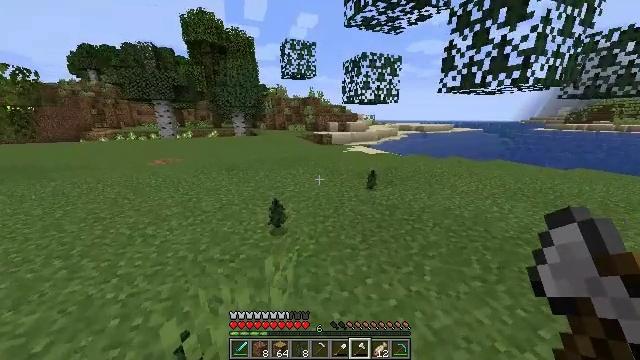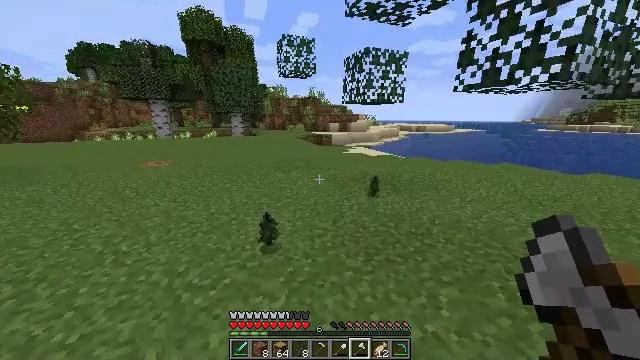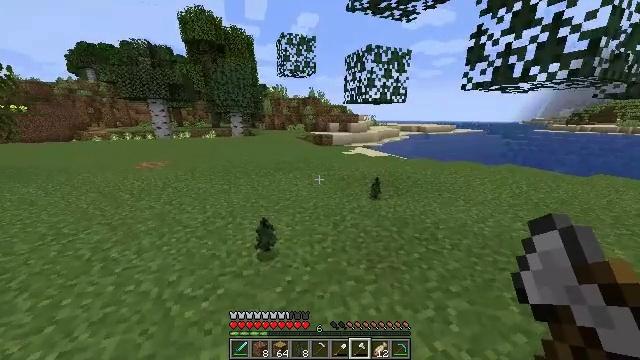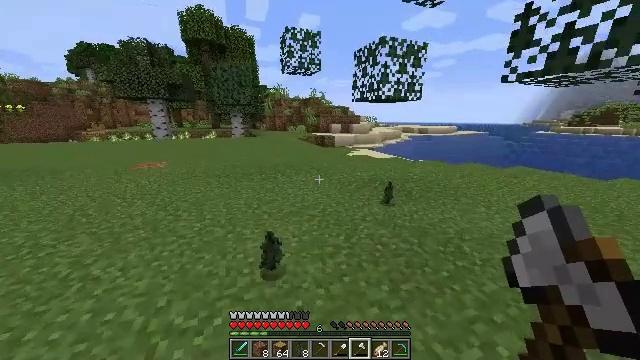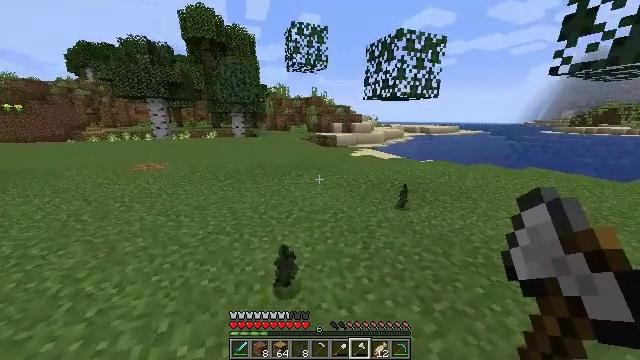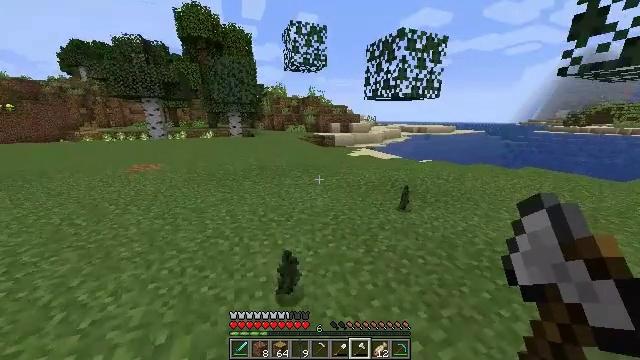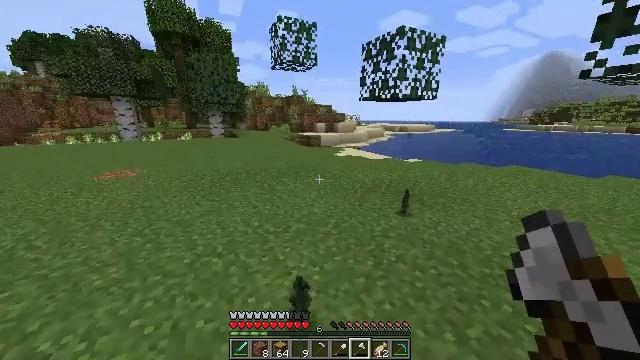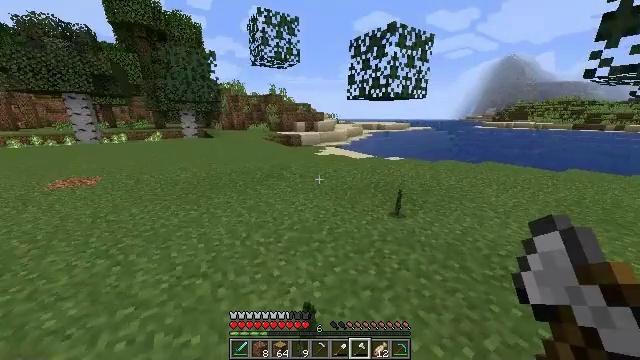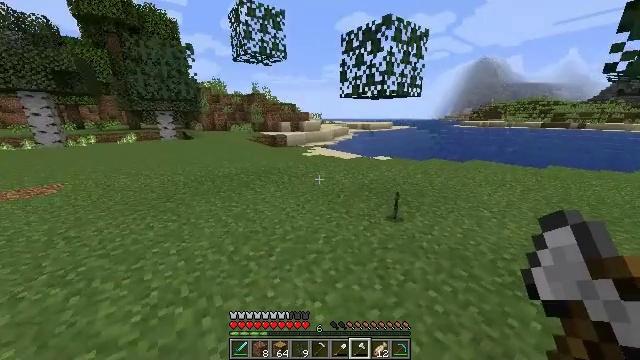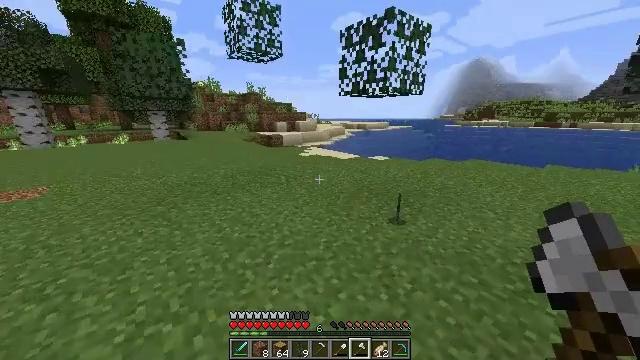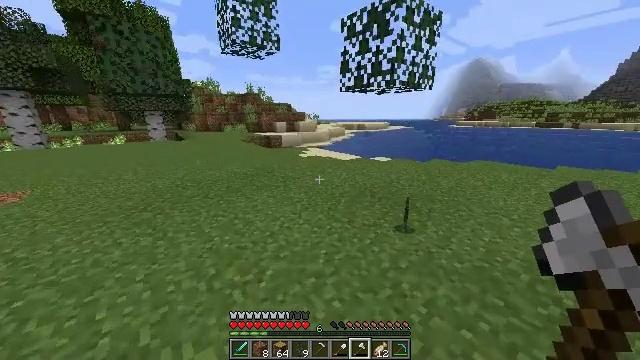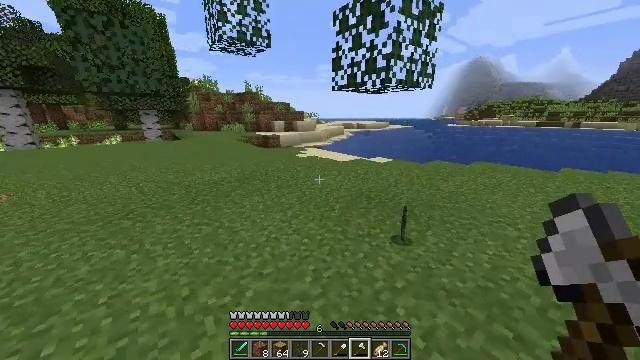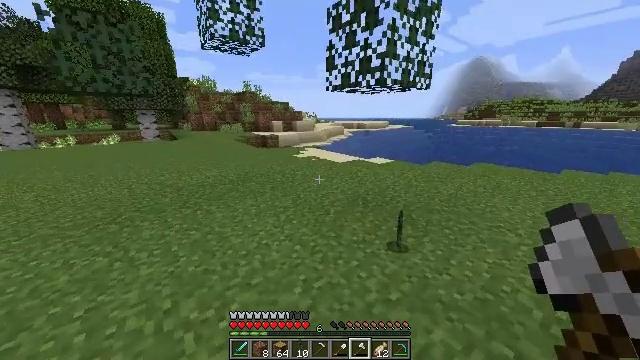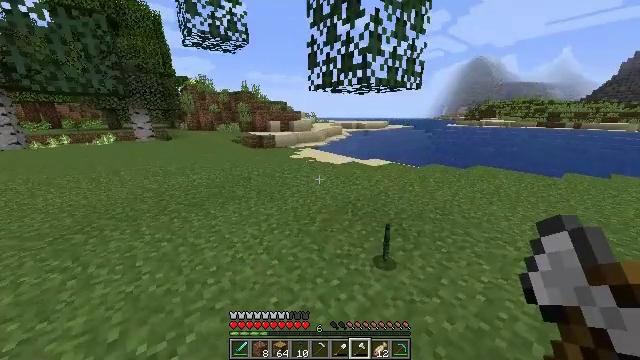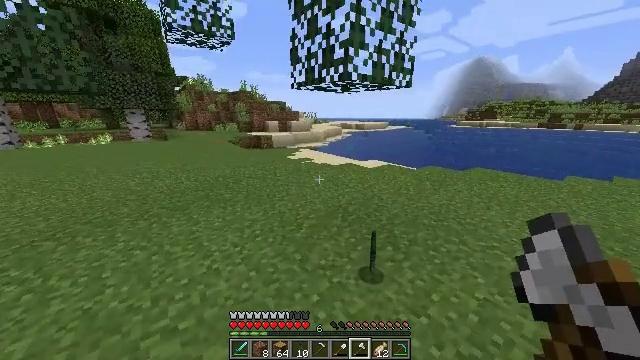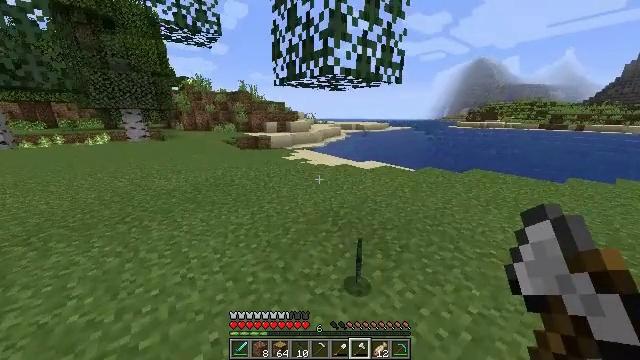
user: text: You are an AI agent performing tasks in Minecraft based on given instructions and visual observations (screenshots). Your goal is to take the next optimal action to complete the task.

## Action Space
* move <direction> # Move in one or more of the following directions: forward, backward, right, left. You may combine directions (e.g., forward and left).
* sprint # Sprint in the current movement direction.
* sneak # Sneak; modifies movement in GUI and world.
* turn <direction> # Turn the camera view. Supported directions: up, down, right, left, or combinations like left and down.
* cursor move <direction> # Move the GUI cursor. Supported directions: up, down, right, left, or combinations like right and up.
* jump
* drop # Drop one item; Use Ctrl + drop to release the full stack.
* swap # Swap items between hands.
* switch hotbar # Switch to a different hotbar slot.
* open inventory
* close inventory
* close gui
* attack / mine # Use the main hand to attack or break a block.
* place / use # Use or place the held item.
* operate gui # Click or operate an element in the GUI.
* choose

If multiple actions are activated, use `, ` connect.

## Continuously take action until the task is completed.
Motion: motion action
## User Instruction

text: Mine the oak sapling.
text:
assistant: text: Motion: move forward
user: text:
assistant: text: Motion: move forward and move left
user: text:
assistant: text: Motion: move forward and move left
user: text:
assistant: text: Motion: move forward and move left
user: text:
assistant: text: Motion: move forward and move left
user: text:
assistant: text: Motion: move forward and move left, turn right
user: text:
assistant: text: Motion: move forward, turn right
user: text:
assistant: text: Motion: move forward, turn right
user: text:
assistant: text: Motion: move forward, turn right
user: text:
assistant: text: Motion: move forward and move right
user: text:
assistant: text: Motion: move forward and move right
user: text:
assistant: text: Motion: move forward and move right
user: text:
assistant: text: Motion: move forward and move right
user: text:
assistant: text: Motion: move forward and move right
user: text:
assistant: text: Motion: move forward and move right
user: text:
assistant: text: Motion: move forward and move right
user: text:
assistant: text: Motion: move forward and move right, turn left
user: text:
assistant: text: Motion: move forward and move right, turn left
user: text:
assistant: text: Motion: move forward, turn left
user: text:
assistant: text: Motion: move forward, turn left
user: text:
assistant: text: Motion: move forward, turn left
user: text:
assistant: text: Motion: move forward, turn left
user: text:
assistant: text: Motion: move forward, turn left
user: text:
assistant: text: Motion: move forward, turn left
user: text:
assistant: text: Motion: move forward, turn left
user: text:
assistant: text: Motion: move forward, turn left
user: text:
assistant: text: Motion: move forward, turn left
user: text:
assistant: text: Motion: move forward, turn left
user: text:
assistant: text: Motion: move forward, turn left
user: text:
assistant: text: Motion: move forward, turn left